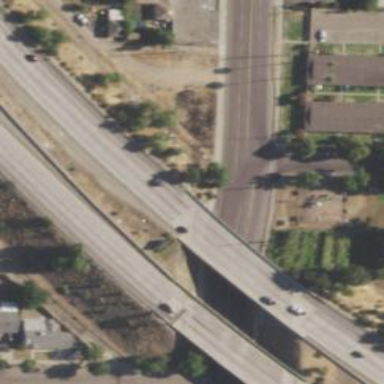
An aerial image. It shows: Bridge over motorway.